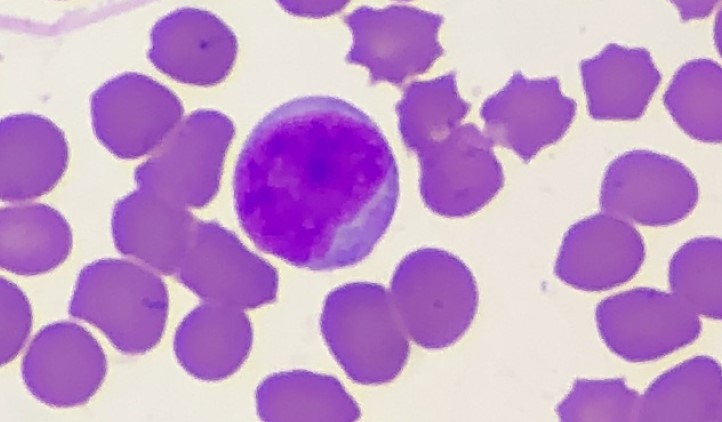
White blood cell type: Lymphocyte